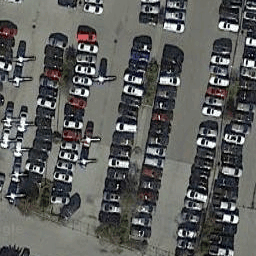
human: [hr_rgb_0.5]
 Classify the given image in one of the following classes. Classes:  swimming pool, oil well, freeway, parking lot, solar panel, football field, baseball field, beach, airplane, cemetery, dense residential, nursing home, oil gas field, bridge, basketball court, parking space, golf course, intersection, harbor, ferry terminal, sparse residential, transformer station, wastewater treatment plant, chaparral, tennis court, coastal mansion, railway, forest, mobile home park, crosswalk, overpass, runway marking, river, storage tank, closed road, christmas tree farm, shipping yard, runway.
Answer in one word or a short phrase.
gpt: parking lot